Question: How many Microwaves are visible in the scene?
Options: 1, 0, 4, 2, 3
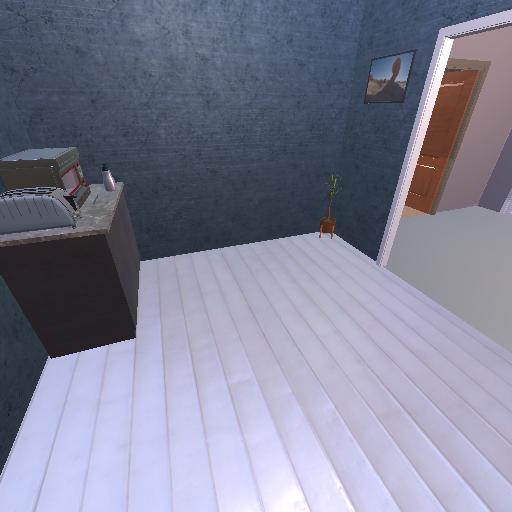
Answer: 1